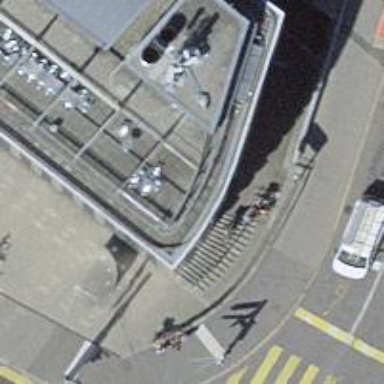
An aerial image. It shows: Bicycle parking area.